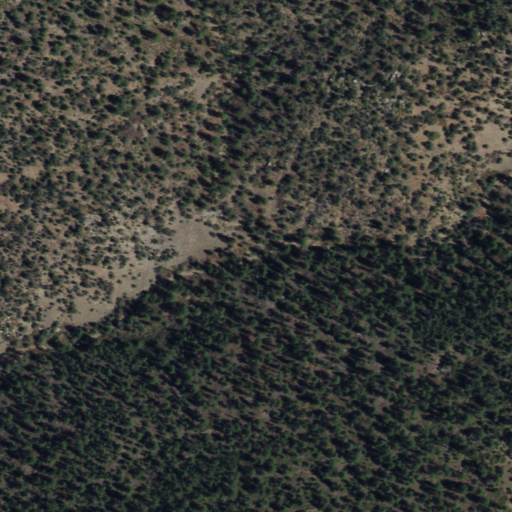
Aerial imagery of valley in New Mexico named Alamo Canyon containing evergreen forest, shrub, and woody wetlands